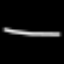
Label: line